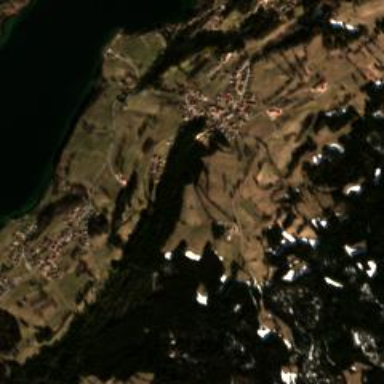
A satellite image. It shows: Small settlement known as hamlet.